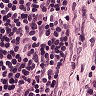
Metastatic tissue present: no